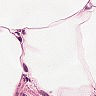
Metastatic tissue present: no